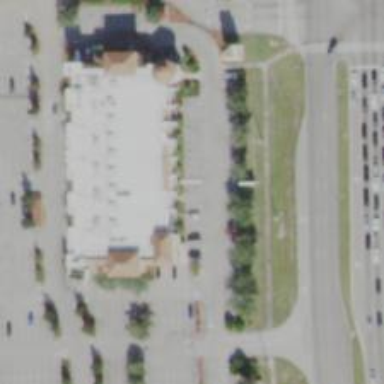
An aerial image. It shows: Parking space.